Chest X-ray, PA view. Patient: 26 years old, sex M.
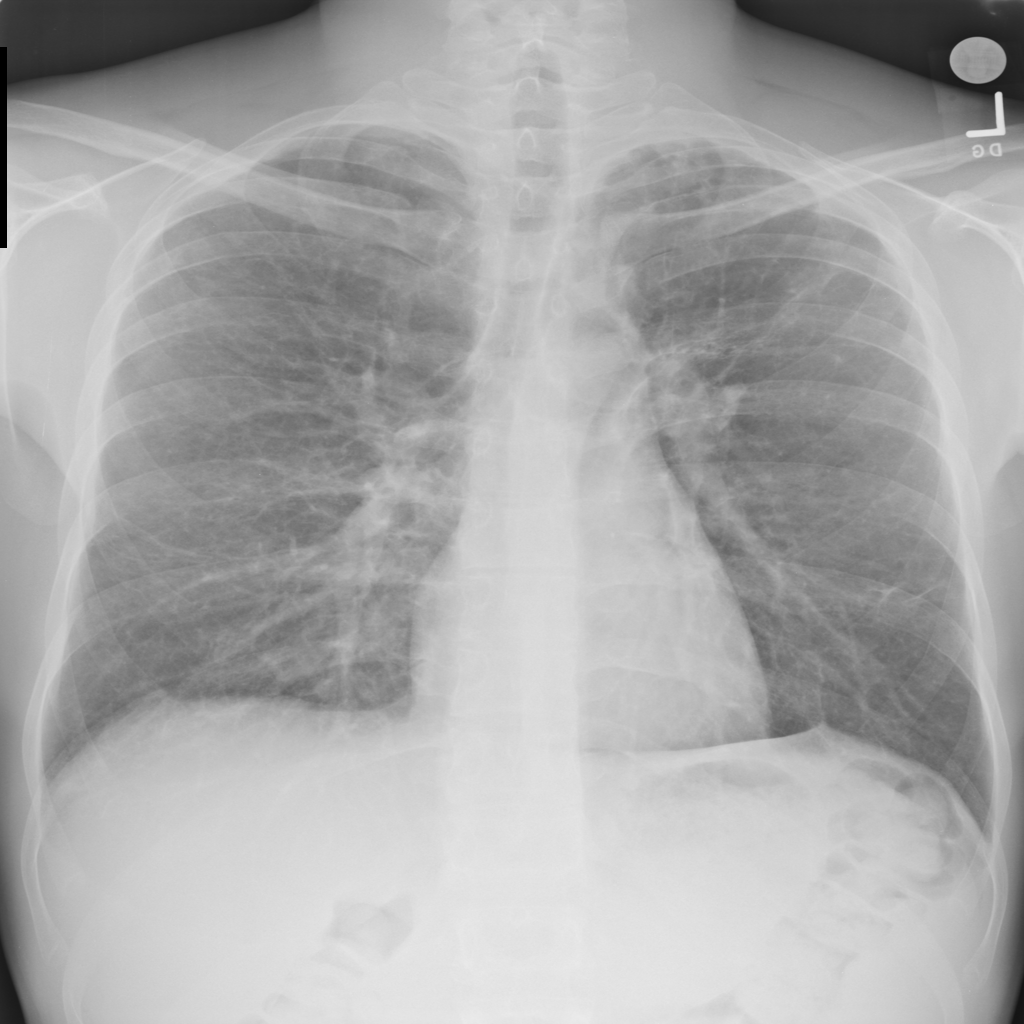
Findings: Infiltration